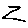
Label: zigzag